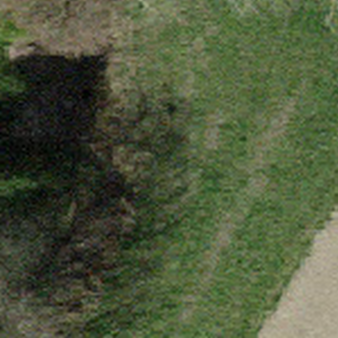
Label: other